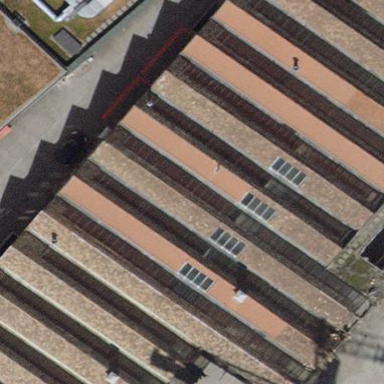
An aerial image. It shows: Industrial building.